Question: I would like to send emails using the Gmail API from a python script I have on my computer.
Here is the code I have so far:
'test.py'
'''
from google_auth_oauthlib.flow import InstalledAppFlow
flow = InstalledAppFlow.from_client_secrets_file('client_secret.json',scopes=['email'], redirect_uri='http://localhost/authorize/')
flow.run_local_server()
'''
When I execute this, it redirects me to a separate url shows this

My understanding of this problem is that I need to have a 'redirect uri' that matches one on my google cloud platform dashboard for this app. The only thing is I just want to run this locally so I placed the uri 'http://localhost/authorize' instead.
To confirm, I did add 'http://localhost/authorize' to my 'redirect uri' on the Google Cloud Platform.
I referenced this answer I found but could not find my solution:
<URL>
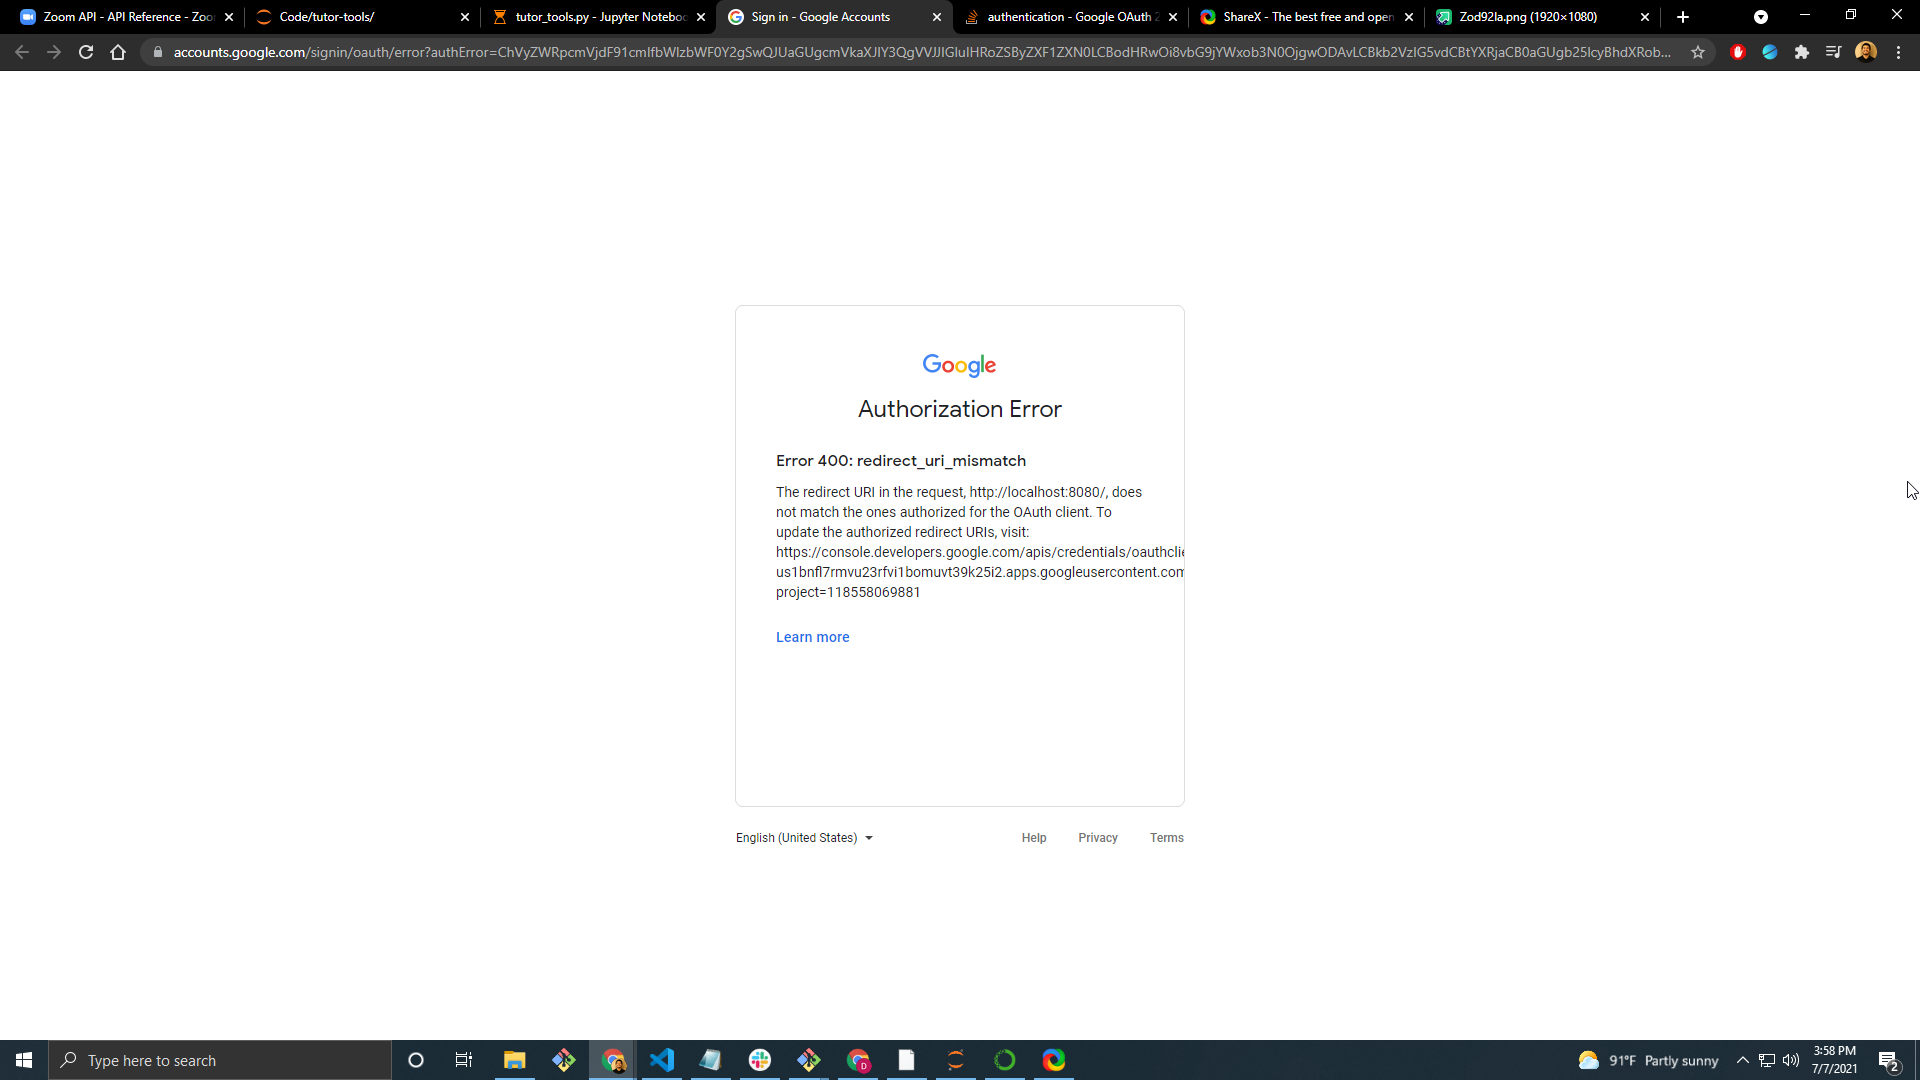
Answer: I figured out that I needed a Redirect URI because I made the OAuth2 Key for a Web App rather than a Desktop App. In this case, a redirect uri is not needed.